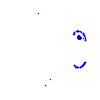
Particle: kaon